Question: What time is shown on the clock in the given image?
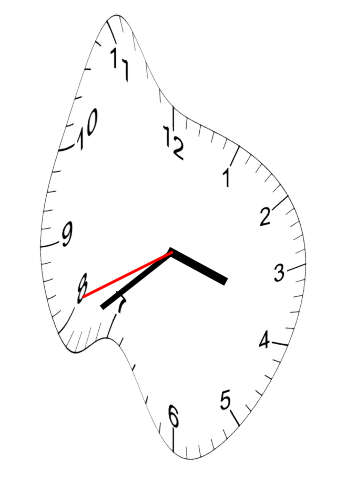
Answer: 03:38:41